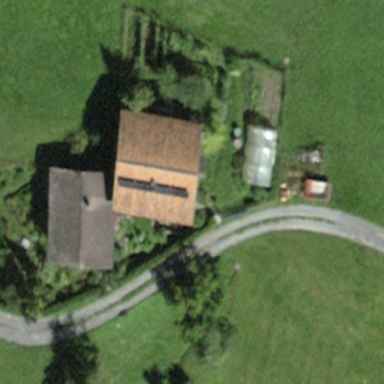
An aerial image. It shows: Detached building with gabled roof.